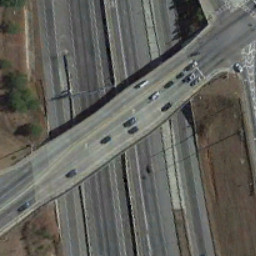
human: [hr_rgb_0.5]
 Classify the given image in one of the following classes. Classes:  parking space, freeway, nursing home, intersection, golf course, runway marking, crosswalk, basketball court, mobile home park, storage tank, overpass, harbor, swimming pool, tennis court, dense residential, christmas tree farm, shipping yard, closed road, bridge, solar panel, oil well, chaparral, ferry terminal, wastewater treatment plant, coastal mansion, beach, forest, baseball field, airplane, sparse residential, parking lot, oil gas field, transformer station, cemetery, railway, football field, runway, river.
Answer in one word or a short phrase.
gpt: overpass